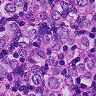
Metastatic tissue present: yes